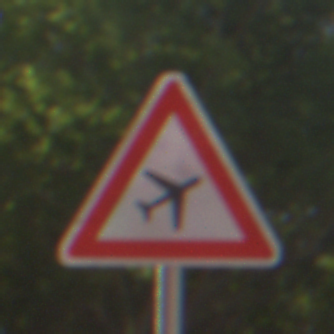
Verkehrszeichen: FlugbetriebLinks
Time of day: MorningAfternoon
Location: Outdoor (Suburban)
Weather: PartlyCloudy
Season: NotSpecified
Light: Natural